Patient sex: F
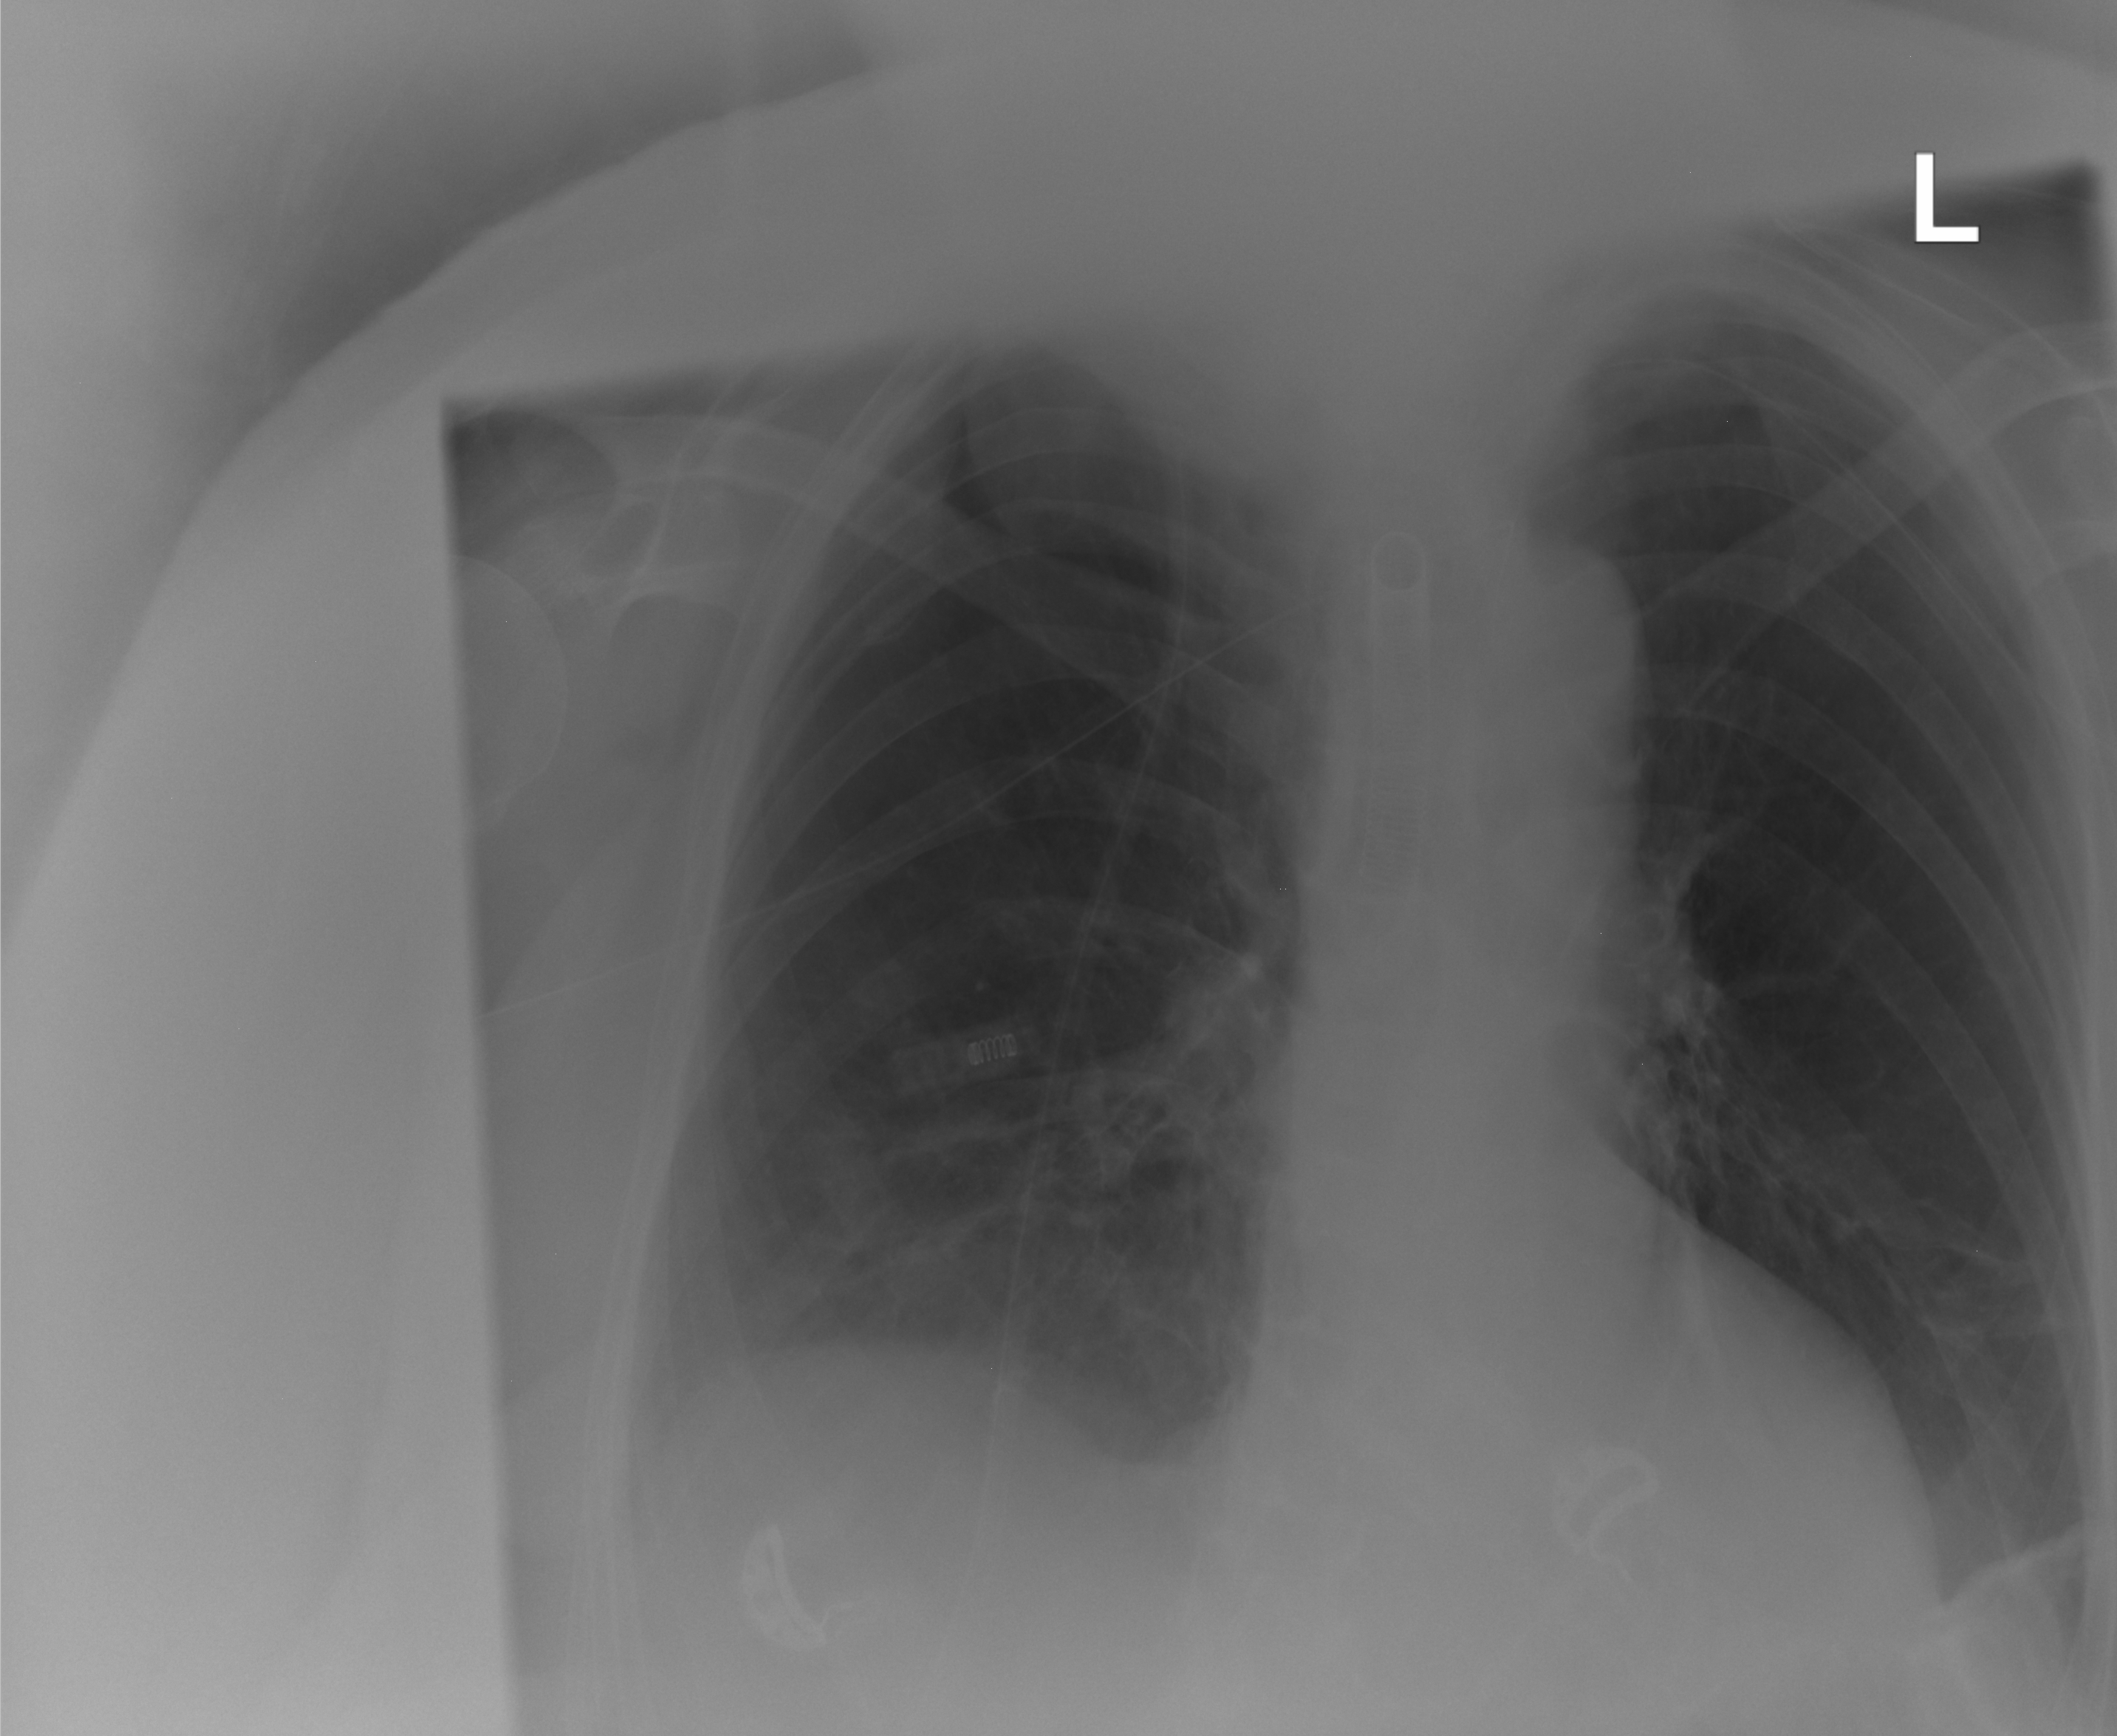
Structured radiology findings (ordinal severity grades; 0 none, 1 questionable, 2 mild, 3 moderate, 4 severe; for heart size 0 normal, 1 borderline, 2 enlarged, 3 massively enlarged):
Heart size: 0
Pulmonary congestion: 0
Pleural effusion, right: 1
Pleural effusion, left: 0
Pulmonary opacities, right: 0
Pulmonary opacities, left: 0
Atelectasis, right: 0
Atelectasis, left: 2